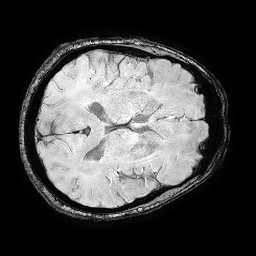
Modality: SWI
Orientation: axial
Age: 66
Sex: male
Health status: ill
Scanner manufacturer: philips
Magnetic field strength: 3 T
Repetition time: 0.031 s